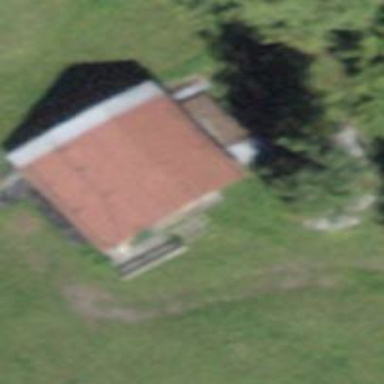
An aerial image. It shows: Barn.